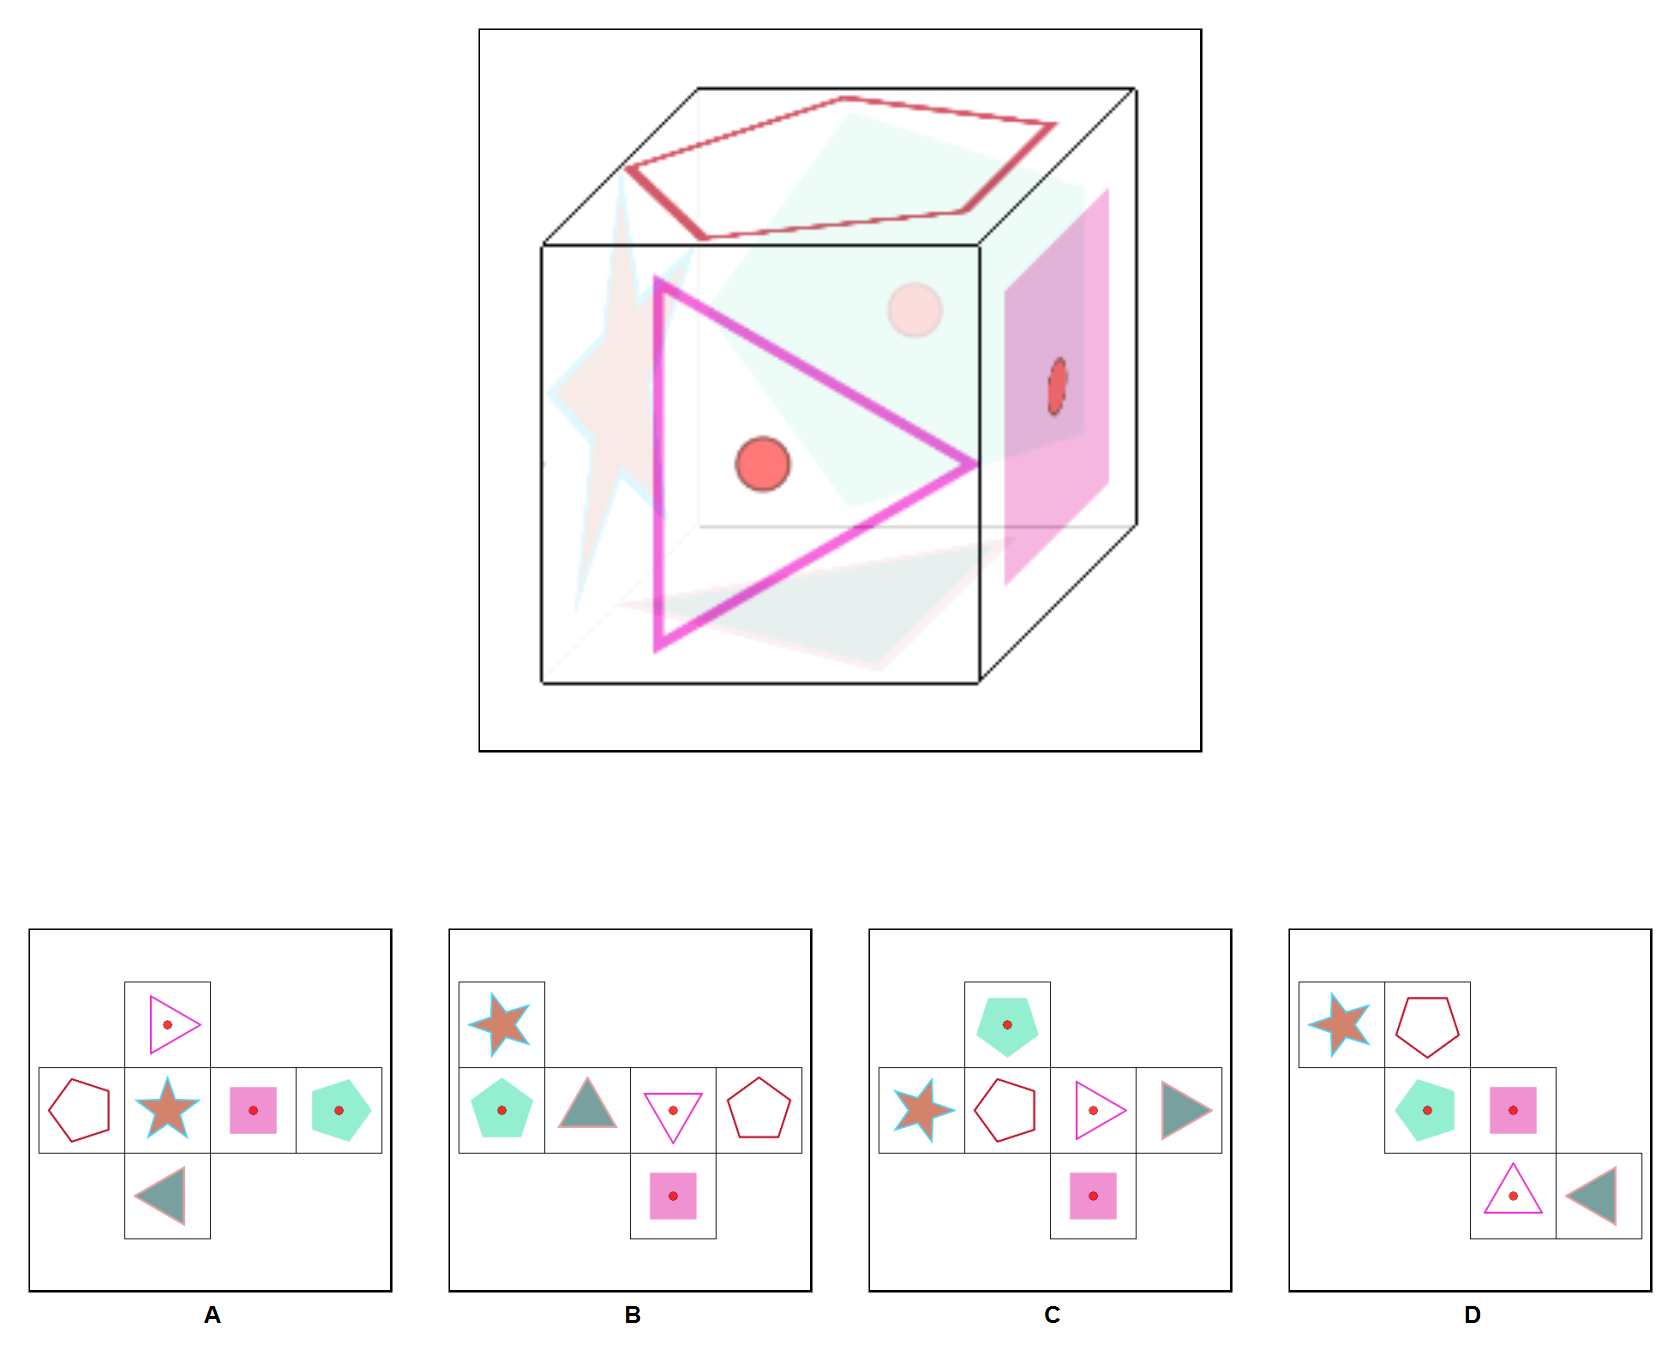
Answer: B